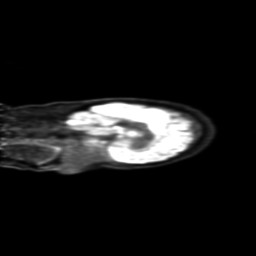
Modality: PET
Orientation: sagittal
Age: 60
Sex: male
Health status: ill